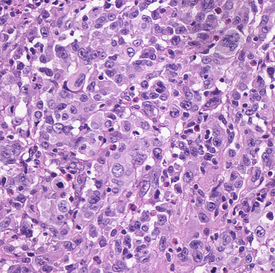
Tumor epithelial tissue: yes
Tumor-associated stroma tissue: no
Normal tissue: no